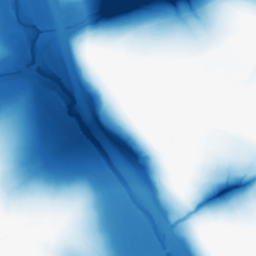
Category: morphological
Decomposition family: morphological
Decomposition parameters: operation: closing
size: 100
Upsampling method: sinc_hamming
Upsampling parameters: scale: 2
kernel_size: 8
Upsampling scale: 2